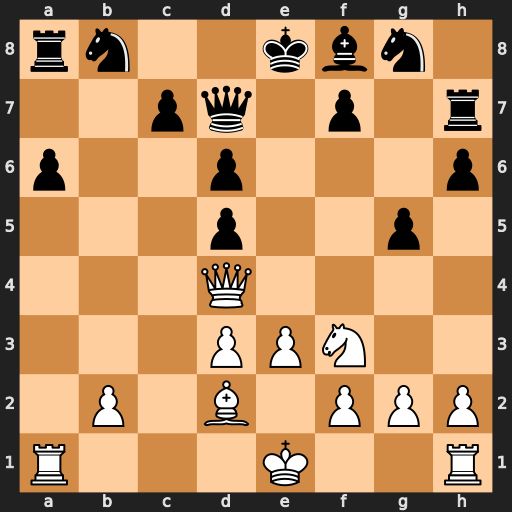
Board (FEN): rn2kbn1/2pq1p1r/p2p3p/3p2p1/3Q4/3PPN2/1P1B1PPP/R3K2R
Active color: w
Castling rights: KQq
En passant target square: -
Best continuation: Qxd5 Qc6 Qf5